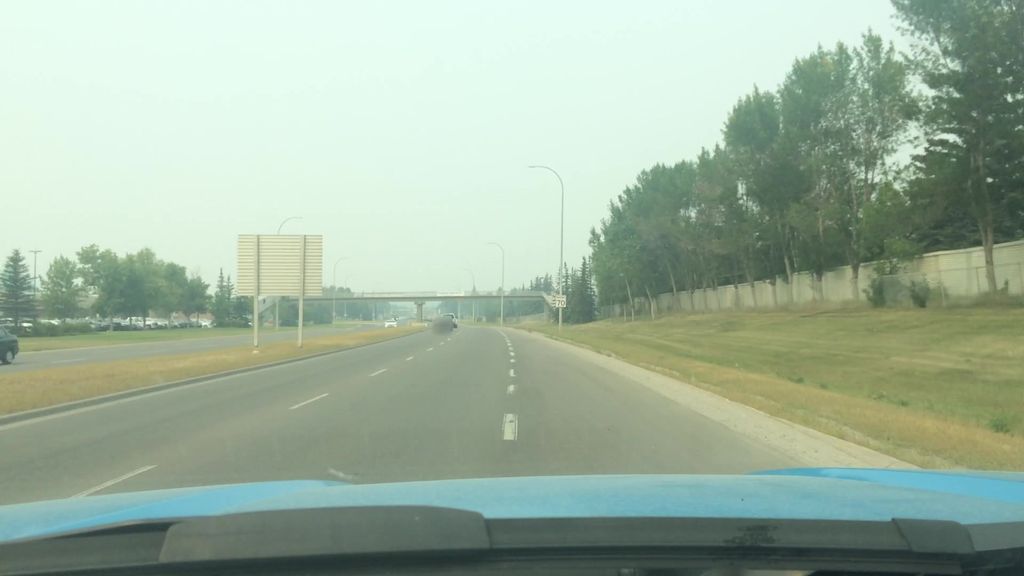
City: calgary